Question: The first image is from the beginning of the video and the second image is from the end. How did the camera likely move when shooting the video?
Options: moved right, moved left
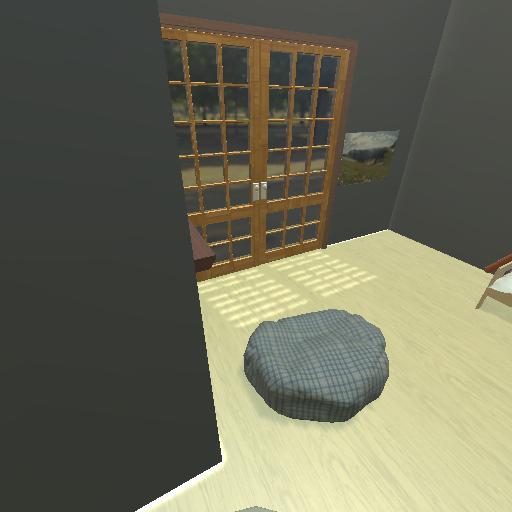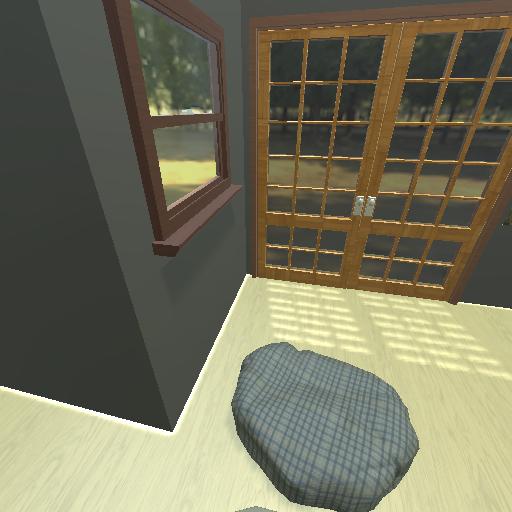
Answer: moved right